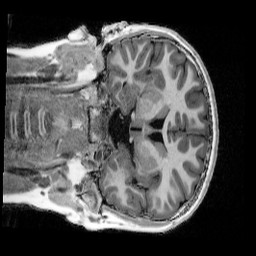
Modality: UNIT1_denoised
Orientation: coronal
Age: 11
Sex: male
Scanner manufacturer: siemens
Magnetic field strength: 3 T
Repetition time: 4 s
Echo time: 0.00303 s